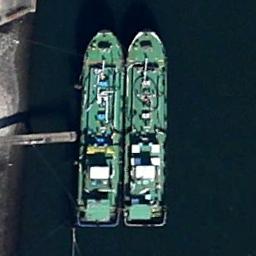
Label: ship